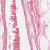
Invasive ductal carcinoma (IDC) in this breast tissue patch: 0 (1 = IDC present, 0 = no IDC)